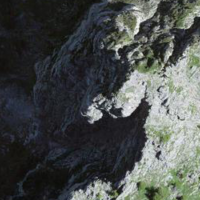
EUNIS habitat code: 31
Species observed at this site:
Erinus alpinus